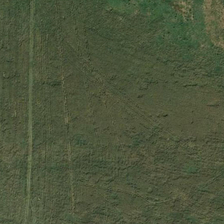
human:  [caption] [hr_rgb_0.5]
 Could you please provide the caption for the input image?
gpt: it is a piece of green meadow .

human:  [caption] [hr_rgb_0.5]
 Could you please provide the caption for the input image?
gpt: it is a piece of green meadow .

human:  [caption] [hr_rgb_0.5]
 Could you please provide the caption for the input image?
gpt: it is a piece of green meadow .

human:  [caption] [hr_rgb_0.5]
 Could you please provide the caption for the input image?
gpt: it is a piece of green meadow .

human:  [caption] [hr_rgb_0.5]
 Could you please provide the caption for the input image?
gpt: it is a piece of green meadow .